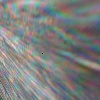
Label: sunburn